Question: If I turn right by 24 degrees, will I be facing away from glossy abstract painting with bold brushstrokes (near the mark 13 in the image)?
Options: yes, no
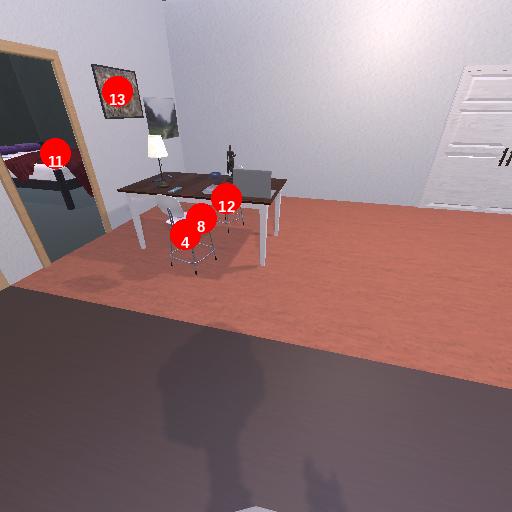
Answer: yes